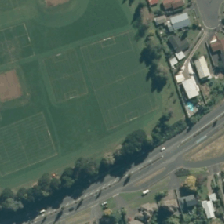
Land cover: urban_parkland